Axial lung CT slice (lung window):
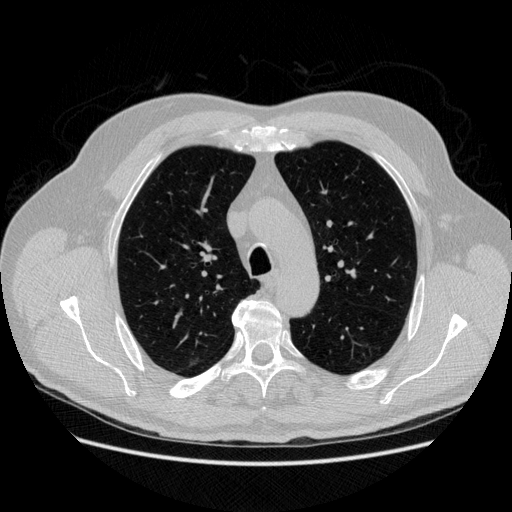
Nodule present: no